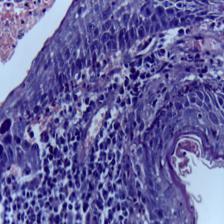
Diagnosis: OSCC